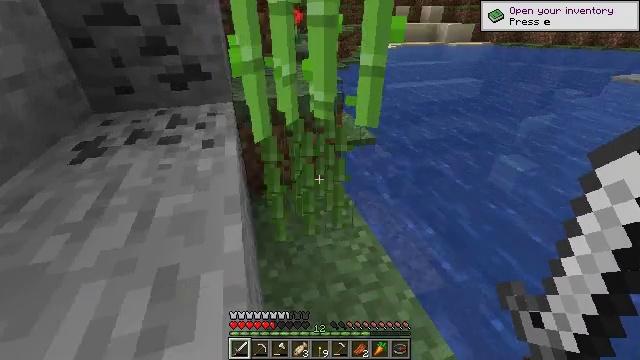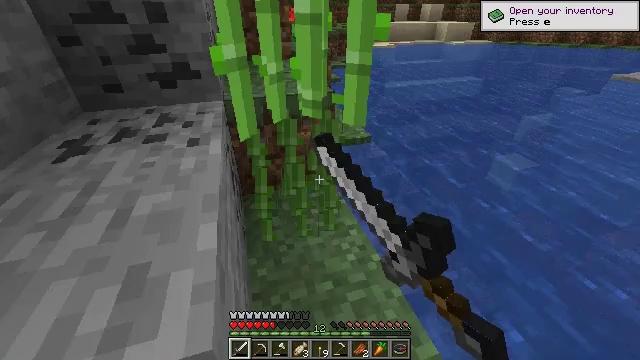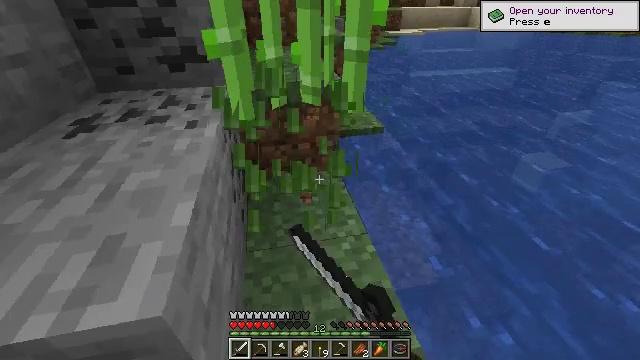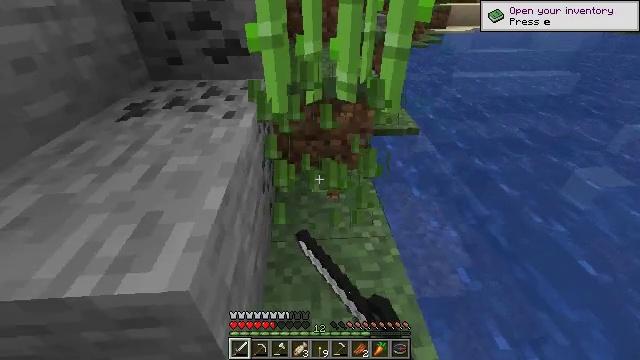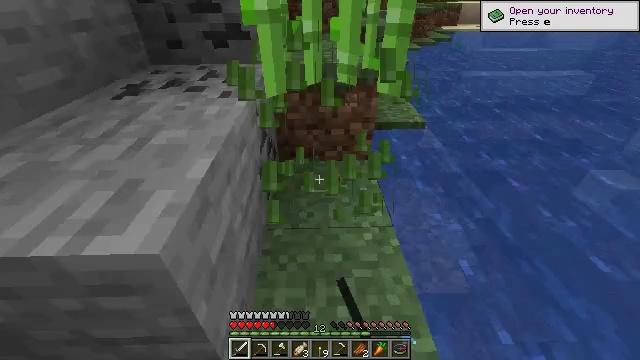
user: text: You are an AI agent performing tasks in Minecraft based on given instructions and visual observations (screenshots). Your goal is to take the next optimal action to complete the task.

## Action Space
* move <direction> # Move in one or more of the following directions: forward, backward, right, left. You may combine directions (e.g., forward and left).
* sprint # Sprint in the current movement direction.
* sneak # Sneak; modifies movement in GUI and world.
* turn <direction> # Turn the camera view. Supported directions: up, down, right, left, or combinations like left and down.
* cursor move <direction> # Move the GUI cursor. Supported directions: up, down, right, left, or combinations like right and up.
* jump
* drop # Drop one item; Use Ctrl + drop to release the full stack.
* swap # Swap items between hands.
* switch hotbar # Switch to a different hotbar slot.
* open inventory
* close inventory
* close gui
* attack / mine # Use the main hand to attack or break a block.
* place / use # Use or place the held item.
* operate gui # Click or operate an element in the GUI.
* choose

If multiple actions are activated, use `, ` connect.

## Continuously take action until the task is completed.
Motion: motion action
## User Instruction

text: Gather sugar cane for crafting.
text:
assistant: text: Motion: move right, attack / mine
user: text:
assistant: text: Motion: turn left and down, attack / mine
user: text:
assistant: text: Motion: turn left
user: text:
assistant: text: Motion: turn left
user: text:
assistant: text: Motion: no_op